Question: I wanted to ask if its possible to hook up sortable to table elements. Below is the structure. I read that elements don't work and my testing hasn't been successful:
'''
<table id="photoPreviews"><tr>
<td>... other elements here</td>
<td>... other elements here</td>
<td>... other elements here</td>
<td>... other elements here</td></tr><tr>
<td>... other elements here</td>
<td>... other elements here</td>
<td>... other elements here</td>
<td>... other elements here</td>
</tr></table>
'''
visually it looks like this:

thankyou
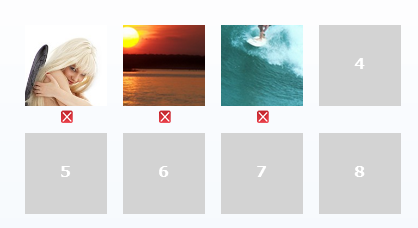
Answer: An html '<table>' should really only be used for tabular data... unless all else fails.
In this scenario, you'd be better off using a '<ul>'. Something like:
'''
<ul id='photoPreviews'>
<li>Other elements go here. . .</li>
<li>Other elements go here. . .</li>
<li>Other elements go here. . .</li>
<li>Other elements go here. . .</li>
</ul>
'''
After that, just follow the <URL> documentation for advanced features.
Good luck!